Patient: sex M, age 48
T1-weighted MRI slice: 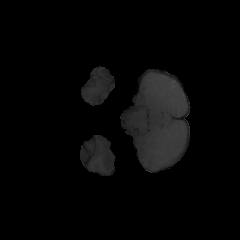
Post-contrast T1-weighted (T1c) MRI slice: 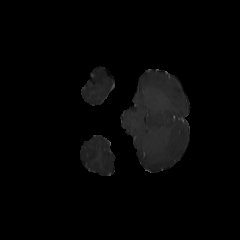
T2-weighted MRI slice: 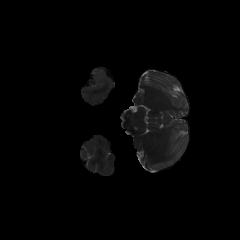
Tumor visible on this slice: no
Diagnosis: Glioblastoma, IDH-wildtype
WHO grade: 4